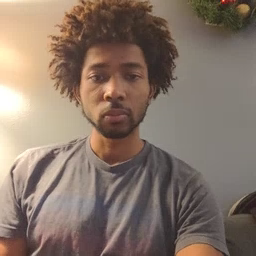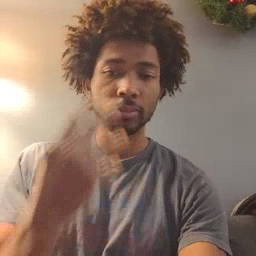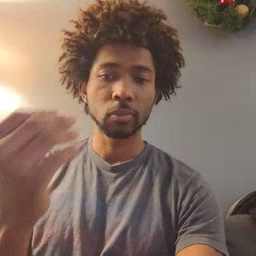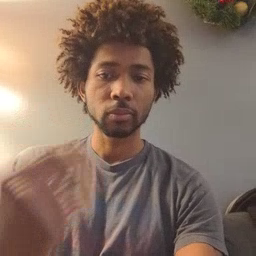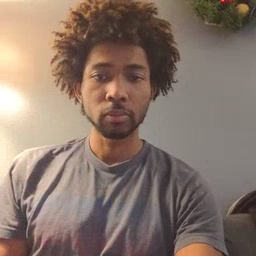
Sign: go